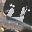
Label: 4